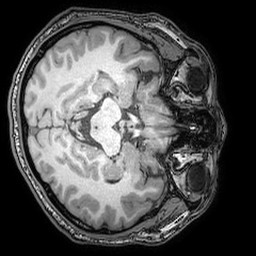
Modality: T1w
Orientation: axial
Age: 36
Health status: ill
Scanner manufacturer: philips
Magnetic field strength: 3 T
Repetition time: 0.007 s
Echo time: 0.0035 s